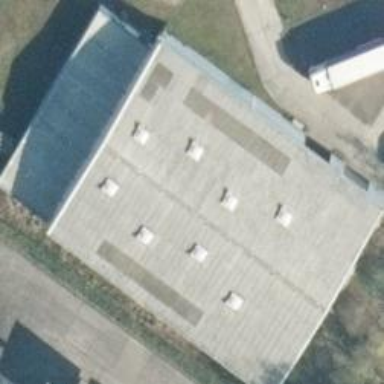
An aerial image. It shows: Industrial building.